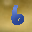
Label: 6